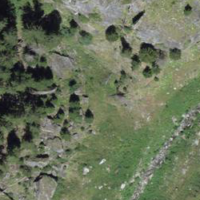
EUNIS habitat code: 31
Species observed at this site:
Clinopodium vulgare